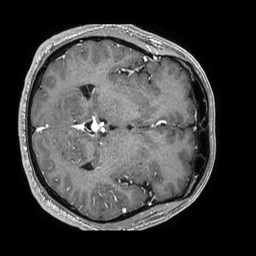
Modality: T1w
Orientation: axial
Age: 55
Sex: male
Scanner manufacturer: philips
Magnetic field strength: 1.5 T
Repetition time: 0.007487 s
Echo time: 0.0034 s